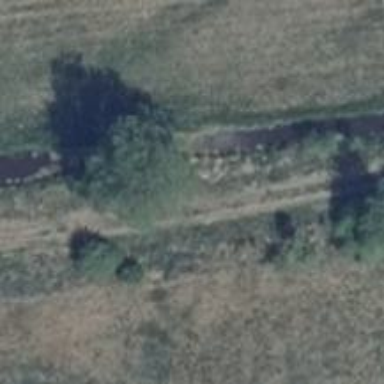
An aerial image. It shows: Hunting stand.